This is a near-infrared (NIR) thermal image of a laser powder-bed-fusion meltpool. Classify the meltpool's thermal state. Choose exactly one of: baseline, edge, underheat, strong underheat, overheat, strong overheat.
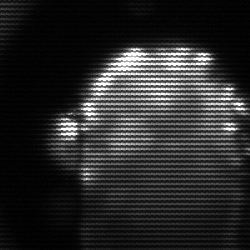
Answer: baseline